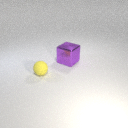
small yellow rubber sphere in front of large purple metal cube